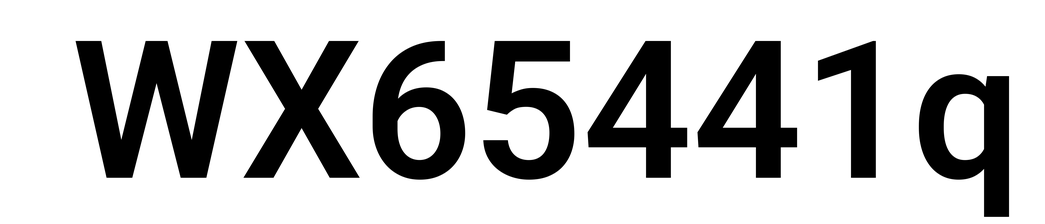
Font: Roboto_SemiBold